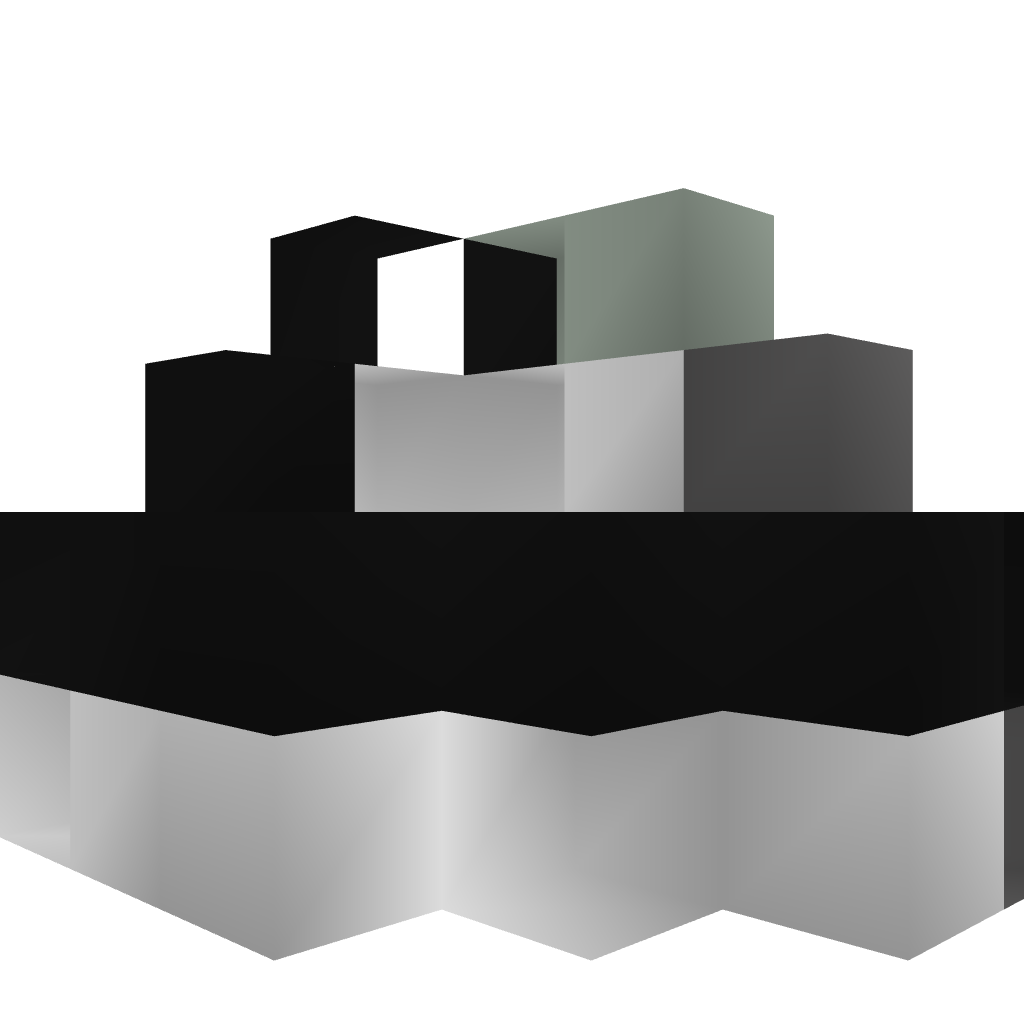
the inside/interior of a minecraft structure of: Compact Angle Cannon